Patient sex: M
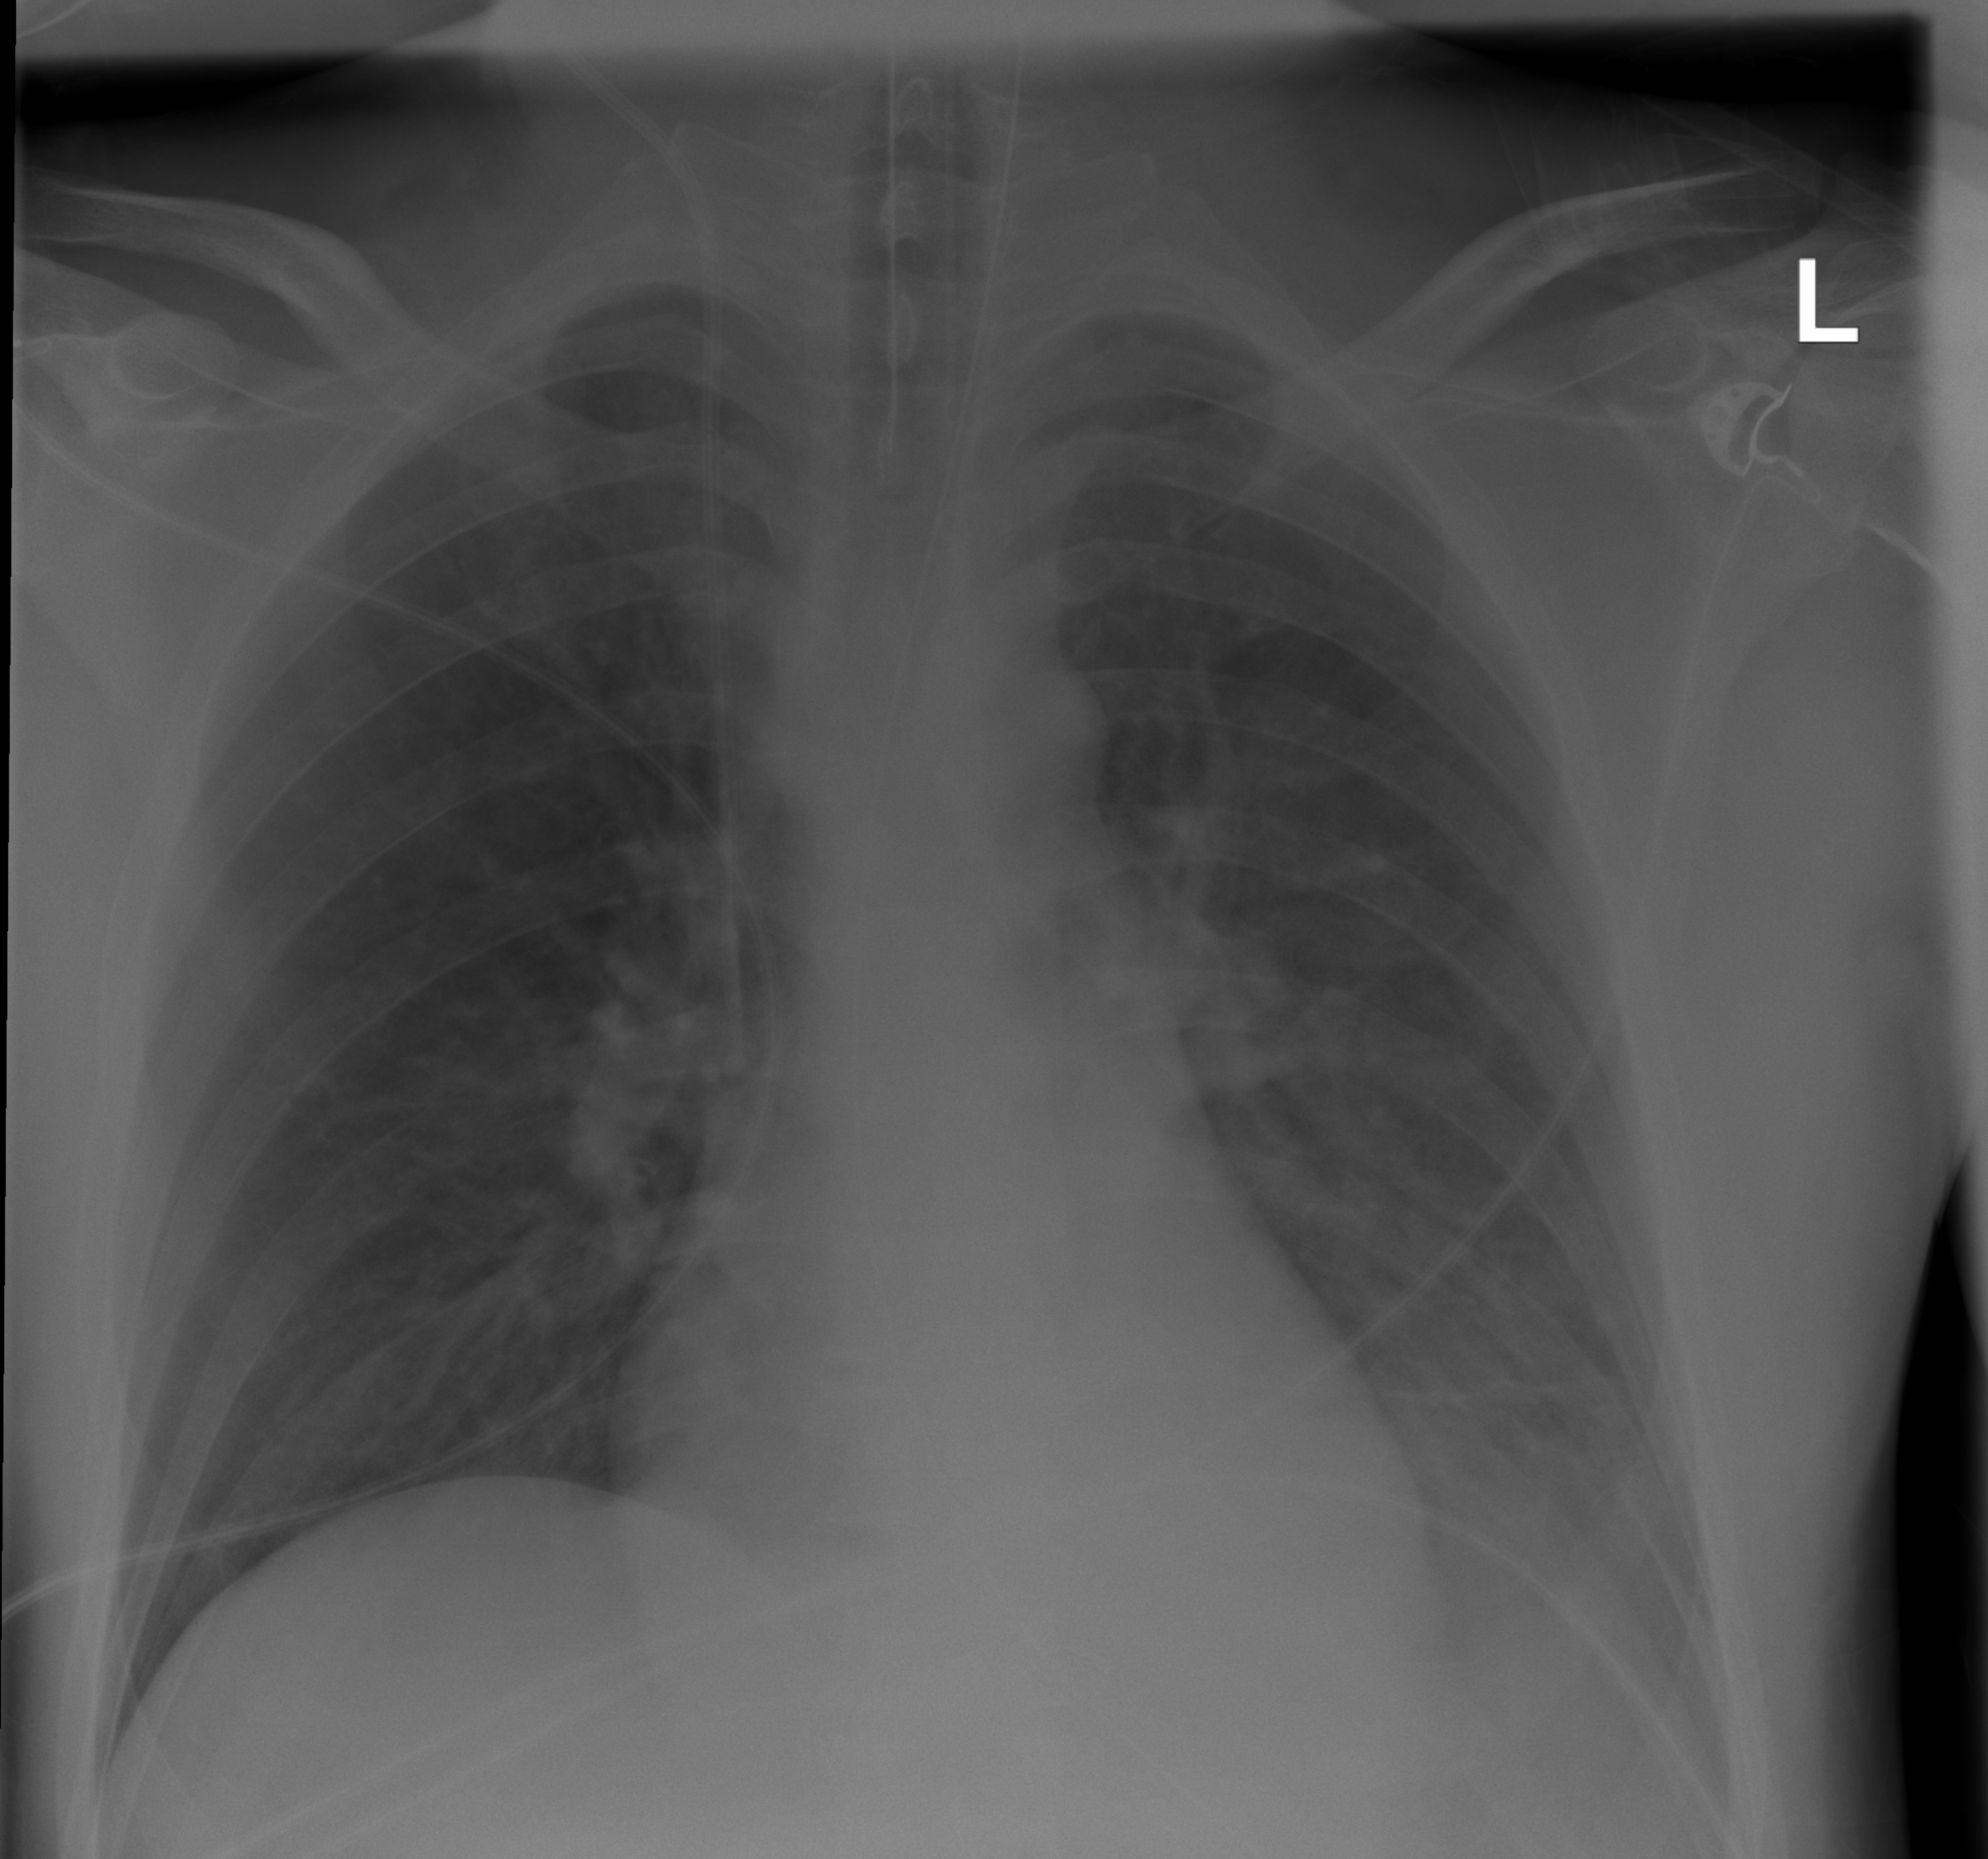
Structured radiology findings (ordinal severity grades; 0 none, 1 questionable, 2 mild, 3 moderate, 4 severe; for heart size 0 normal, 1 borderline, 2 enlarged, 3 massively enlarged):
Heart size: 0
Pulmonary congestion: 0
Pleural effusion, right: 0
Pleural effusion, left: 0
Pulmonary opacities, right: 0
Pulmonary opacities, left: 0
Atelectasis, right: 0
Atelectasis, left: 2